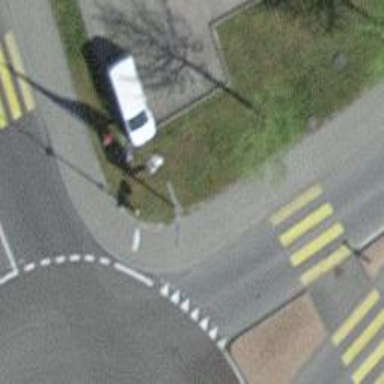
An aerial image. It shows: Footway along the road.